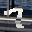
Label: 7